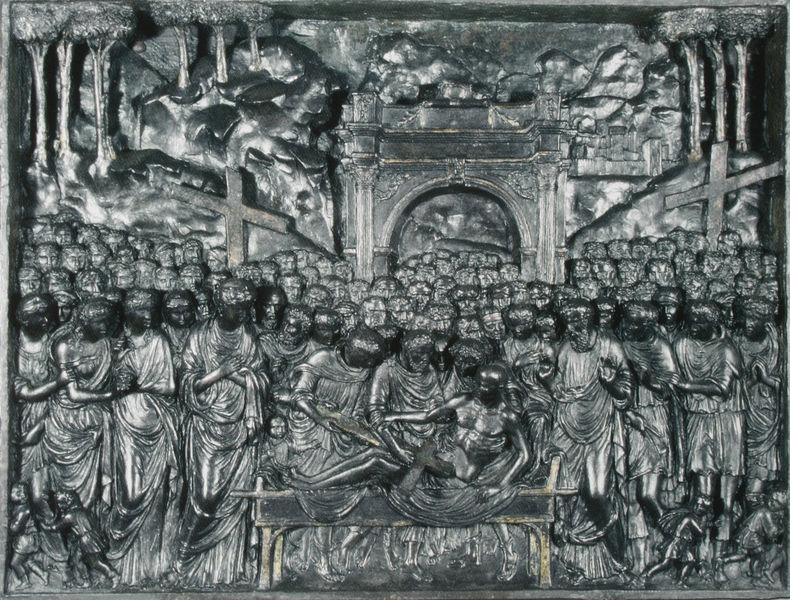
Titel: Das Wunder vom wahren Kreuz
Künstler: Andrea Riccio
Standort: Venedig
Institution: Galleria Giorgio Franchetti alla Ca'd'oro
Schlagwörter: baum, berg, felsen, gruppe, kopf, mann, nackt, wolken, bäume, frauen, landschaft, menschen, stadt, frau, geste, grau, holz, köpfe, männer, schwarz, szene, tisch, tür, weiss, tuch, leute, masse, menge, versammlung, mensch, neues testament, tod, tot, toter, hügel, brücke, gewand, stoff, gewänder, kind, wald, kinder, engel, beine, relief, bogen, jungen, trage, berge, fels, gebirge, grenze, soldaten, glanz, bett, metall, bronze, plastik, platte, tor, bögen, eingang, eisen, zinn, knabe, kreuz, torbogen, volk, helm, menschenmenge, rom, portal, stadttor, liege, beerdigung, kreuze, sarg, bahre, christus, grab, jesus, kreuzigung, kranker, toga, florenz, heilige, jünger, krankenbett, heiland, jerusalem, jesu, leichnahm, guss, tunika, putti, petrus, grablegung, auferstehung, christi, triumphbogen, baptisterium, sarkophag, ghiberti, grua, wunder, lazarus, stadtgrenze, golgatha, biblische szene, bethlehem, erweckung, türfeld, bronzerelief, paradiestür, erweckung des toten, golgata, golghata, lorenzo ghiberti, thriumphbogen, totenerweckung, tunik, viele leute, iso, j, hässllih, gieß, togaa